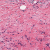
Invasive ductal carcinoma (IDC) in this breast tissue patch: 0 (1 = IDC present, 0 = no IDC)